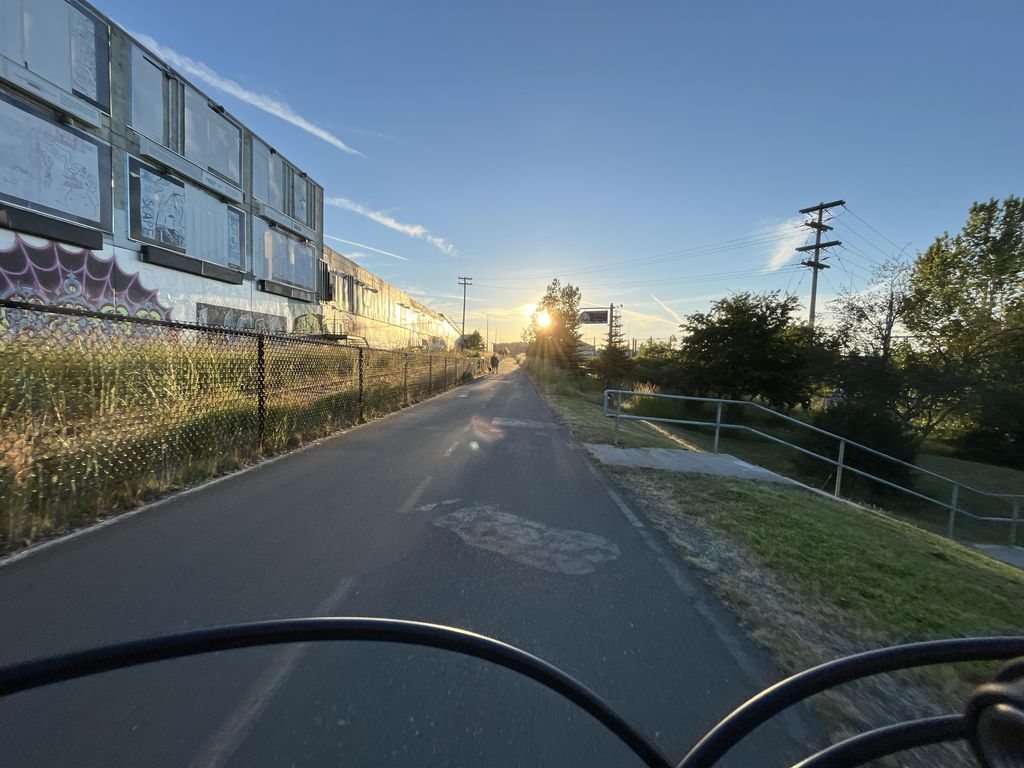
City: victoria